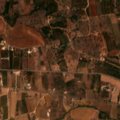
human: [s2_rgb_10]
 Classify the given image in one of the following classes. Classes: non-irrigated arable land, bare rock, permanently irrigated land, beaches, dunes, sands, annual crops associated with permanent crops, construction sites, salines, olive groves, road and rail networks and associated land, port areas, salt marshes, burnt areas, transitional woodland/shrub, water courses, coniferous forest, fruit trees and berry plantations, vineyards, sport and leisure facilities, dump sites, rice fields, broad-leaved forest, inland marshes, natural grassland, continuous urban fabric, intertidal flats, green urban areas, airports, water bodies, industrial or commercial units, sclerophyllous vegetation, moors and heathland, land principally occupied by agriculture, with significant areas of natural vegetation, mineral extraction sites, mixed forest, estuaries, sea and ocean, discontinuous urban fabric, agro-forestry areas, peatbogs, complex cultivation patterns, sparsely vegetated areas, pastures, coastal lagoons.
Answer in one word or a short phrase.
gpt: fruit trees and berry plantations